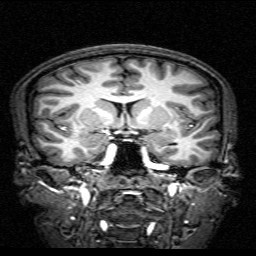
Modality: T1w
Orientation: sagittal